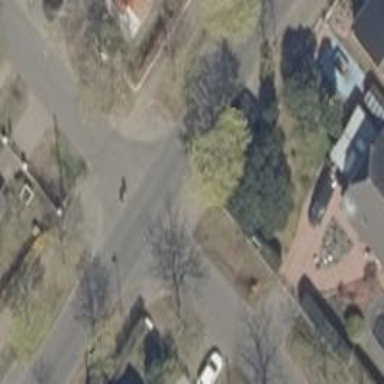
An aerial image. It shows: Unmarked crossing on the road.